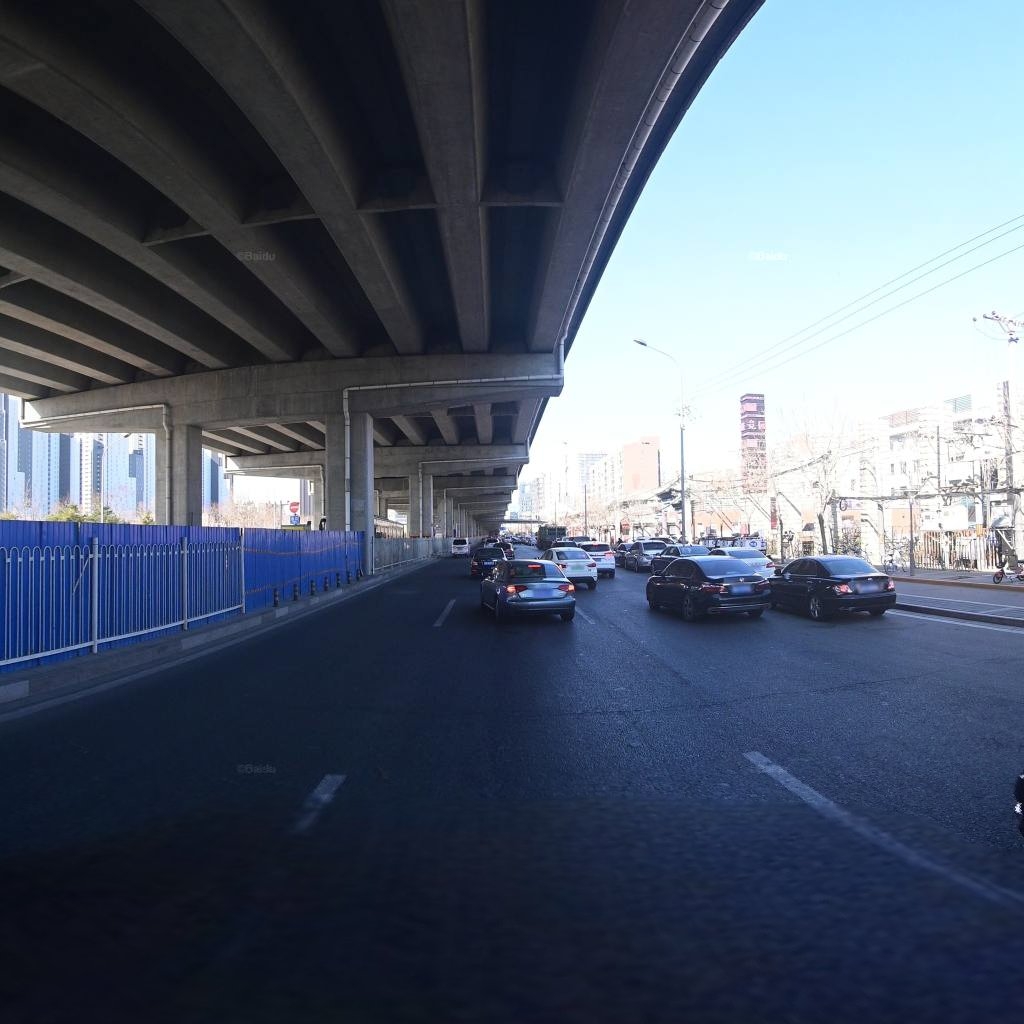
Region: Chaoyang
Road damage annotations: transverse crack